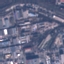
Land use / land cover: Industrial